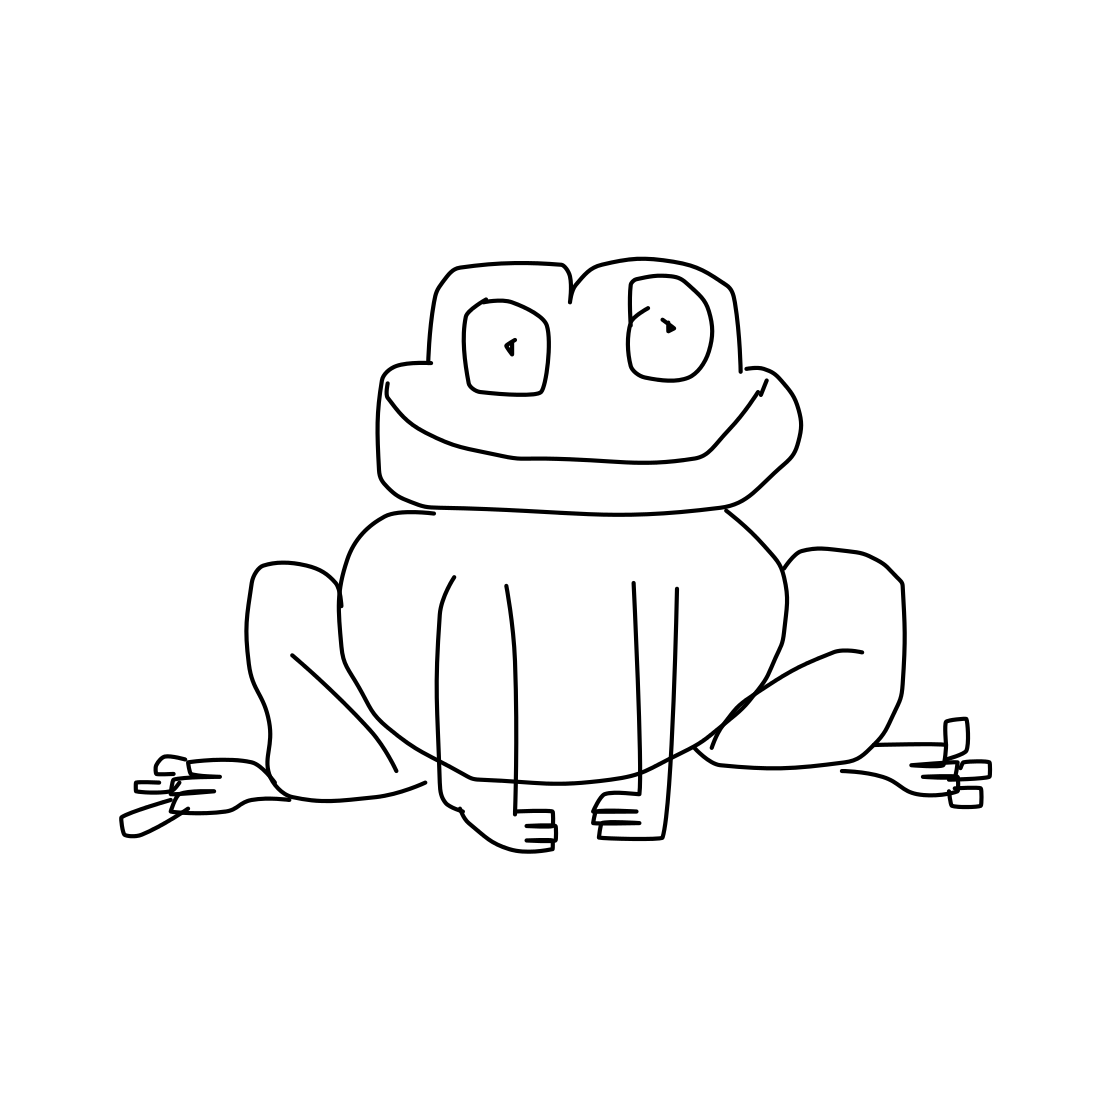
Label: frog